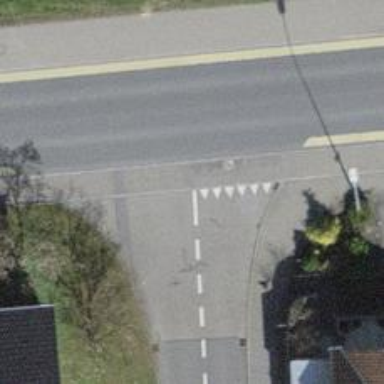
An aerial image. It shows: Road with "give way" sign.